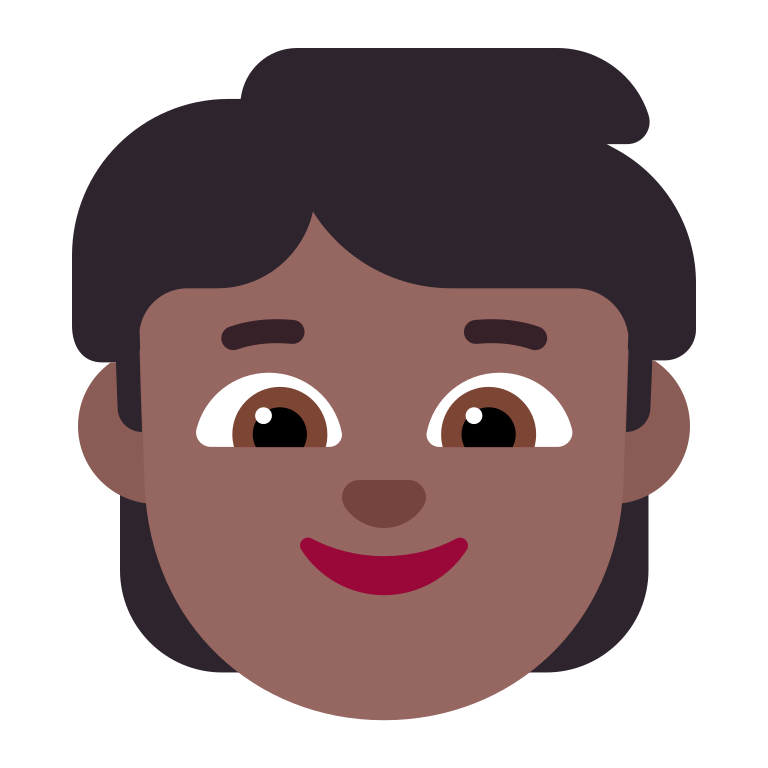
child flat  dark